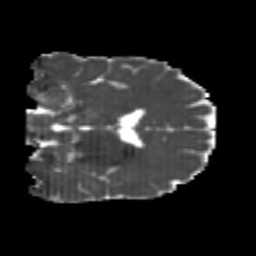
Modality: MD
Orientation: coronal
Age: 22
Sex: male
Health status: healthy
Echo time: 0.074 s